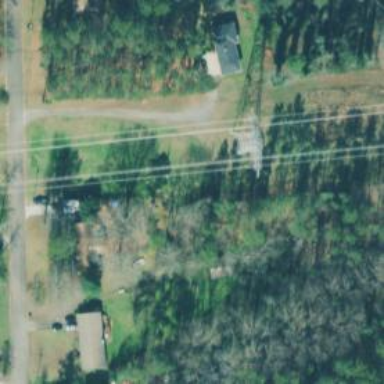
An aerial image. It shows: Lattice structure tower used for power transmission.